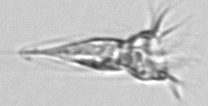
Label: Tintinnina